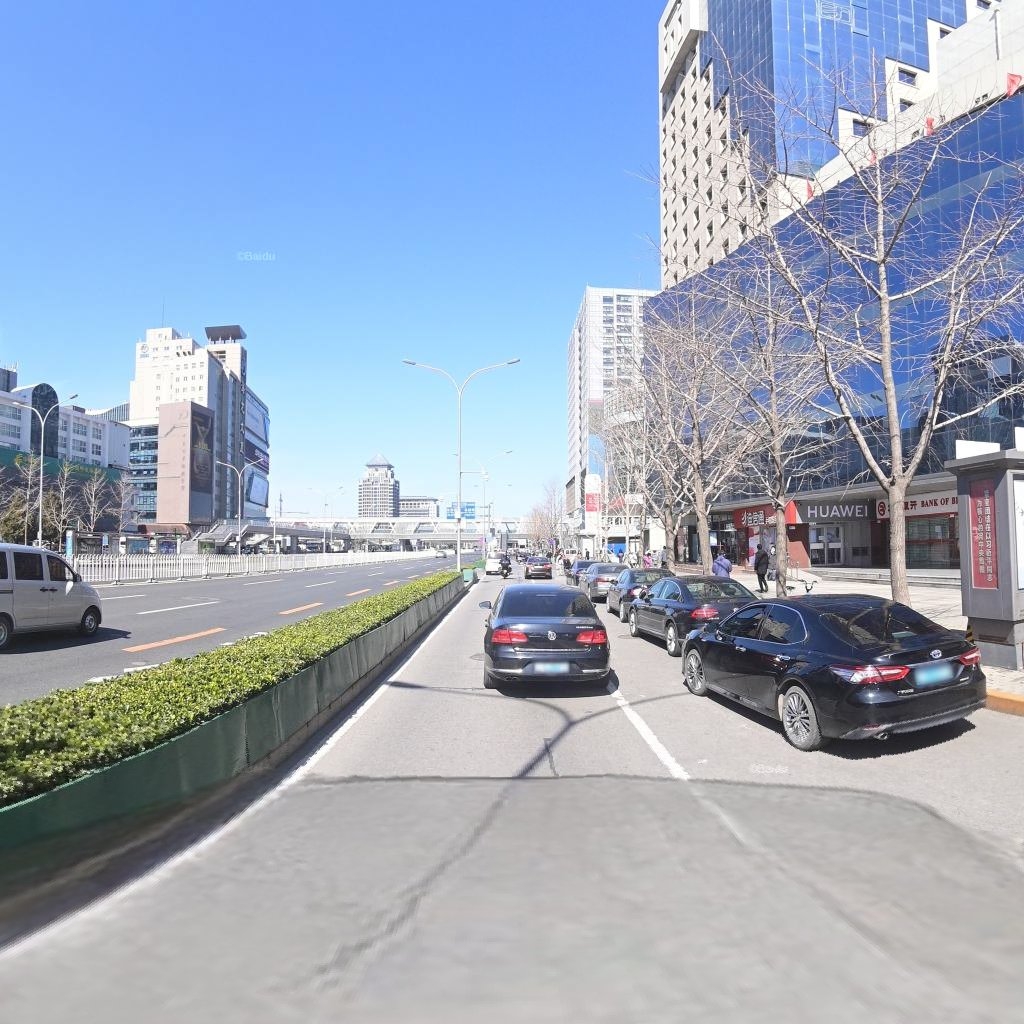
Region: Haidian
Road damage annotations: longitudinal patch, transverse patch